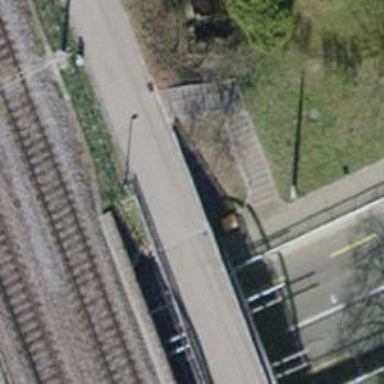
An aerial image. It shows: There is tunnel.